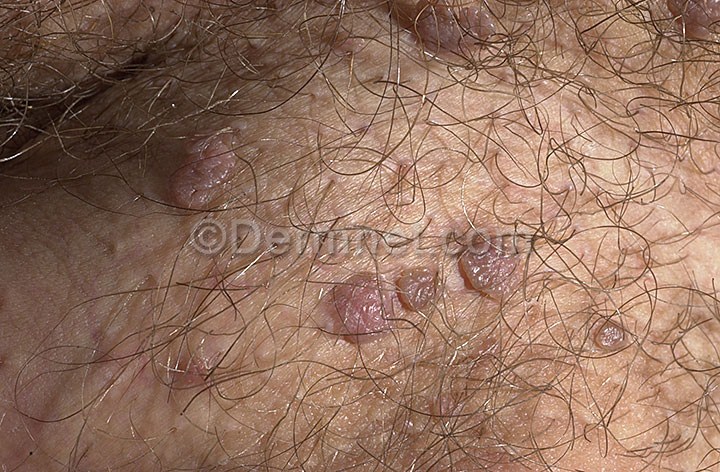
Disease: Herpes HPV and other STDs Photos